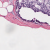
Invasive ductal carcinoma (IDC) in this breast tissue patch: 0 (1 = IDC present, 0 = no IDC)